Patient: sex F, age 75
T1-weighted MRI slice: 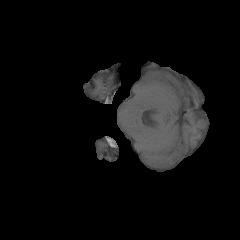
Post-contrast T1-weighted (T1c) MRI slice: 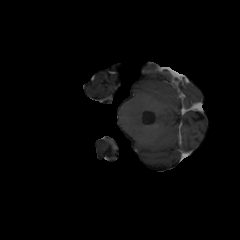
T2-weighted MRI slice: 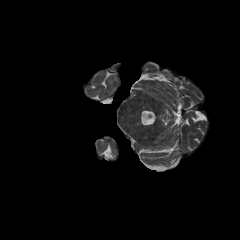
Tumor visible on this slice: no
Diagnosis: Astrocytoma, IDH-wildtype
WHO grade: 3